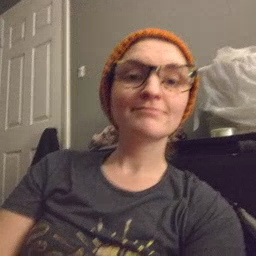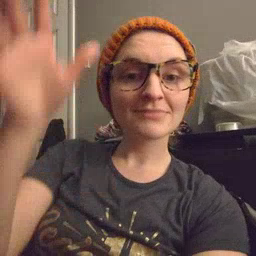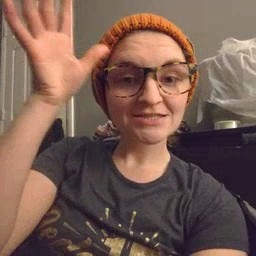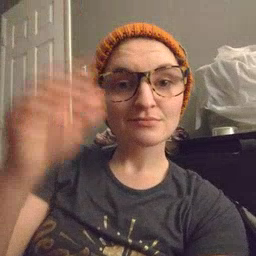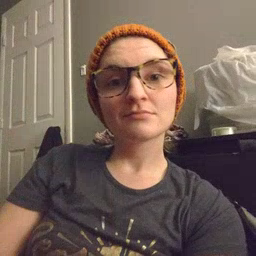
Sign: dad